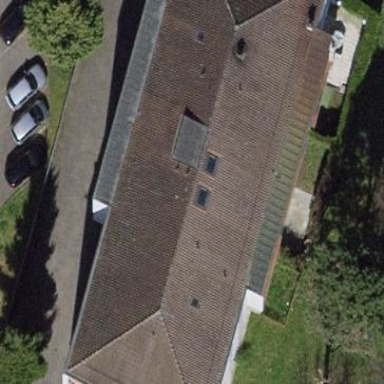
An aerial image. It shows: Hipped roof apartment building.